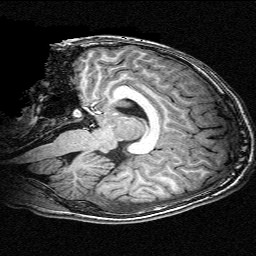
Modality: T1w
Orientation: sagittal
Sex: male
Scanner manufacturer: siemens
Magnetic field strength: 3 T
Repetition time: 2.3 s
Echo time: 0.00336 s